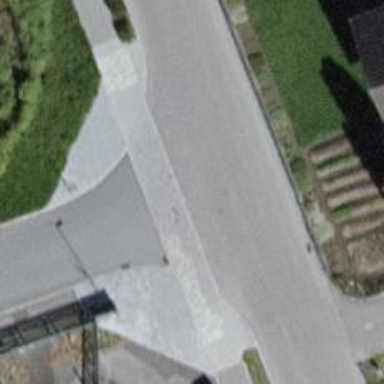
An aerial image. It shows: Raised kerb.